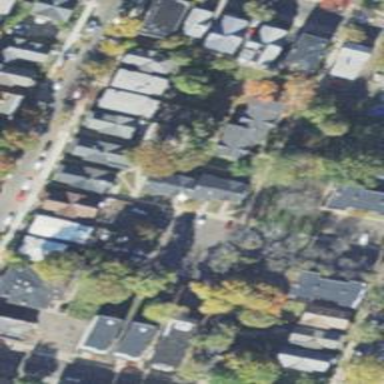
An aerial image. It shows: Sidewalk.